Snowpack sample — Loveland Pass, Silver Plume, Colorado, USA (12/14/25, 10:50 AM MST)
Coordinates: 39.664, -105.882
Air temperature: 36 °F
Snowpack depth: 67 cm
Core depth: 10 cm
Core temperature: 50 °F
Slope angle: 6°, slope face: 326°
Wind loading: low
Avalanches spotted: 0
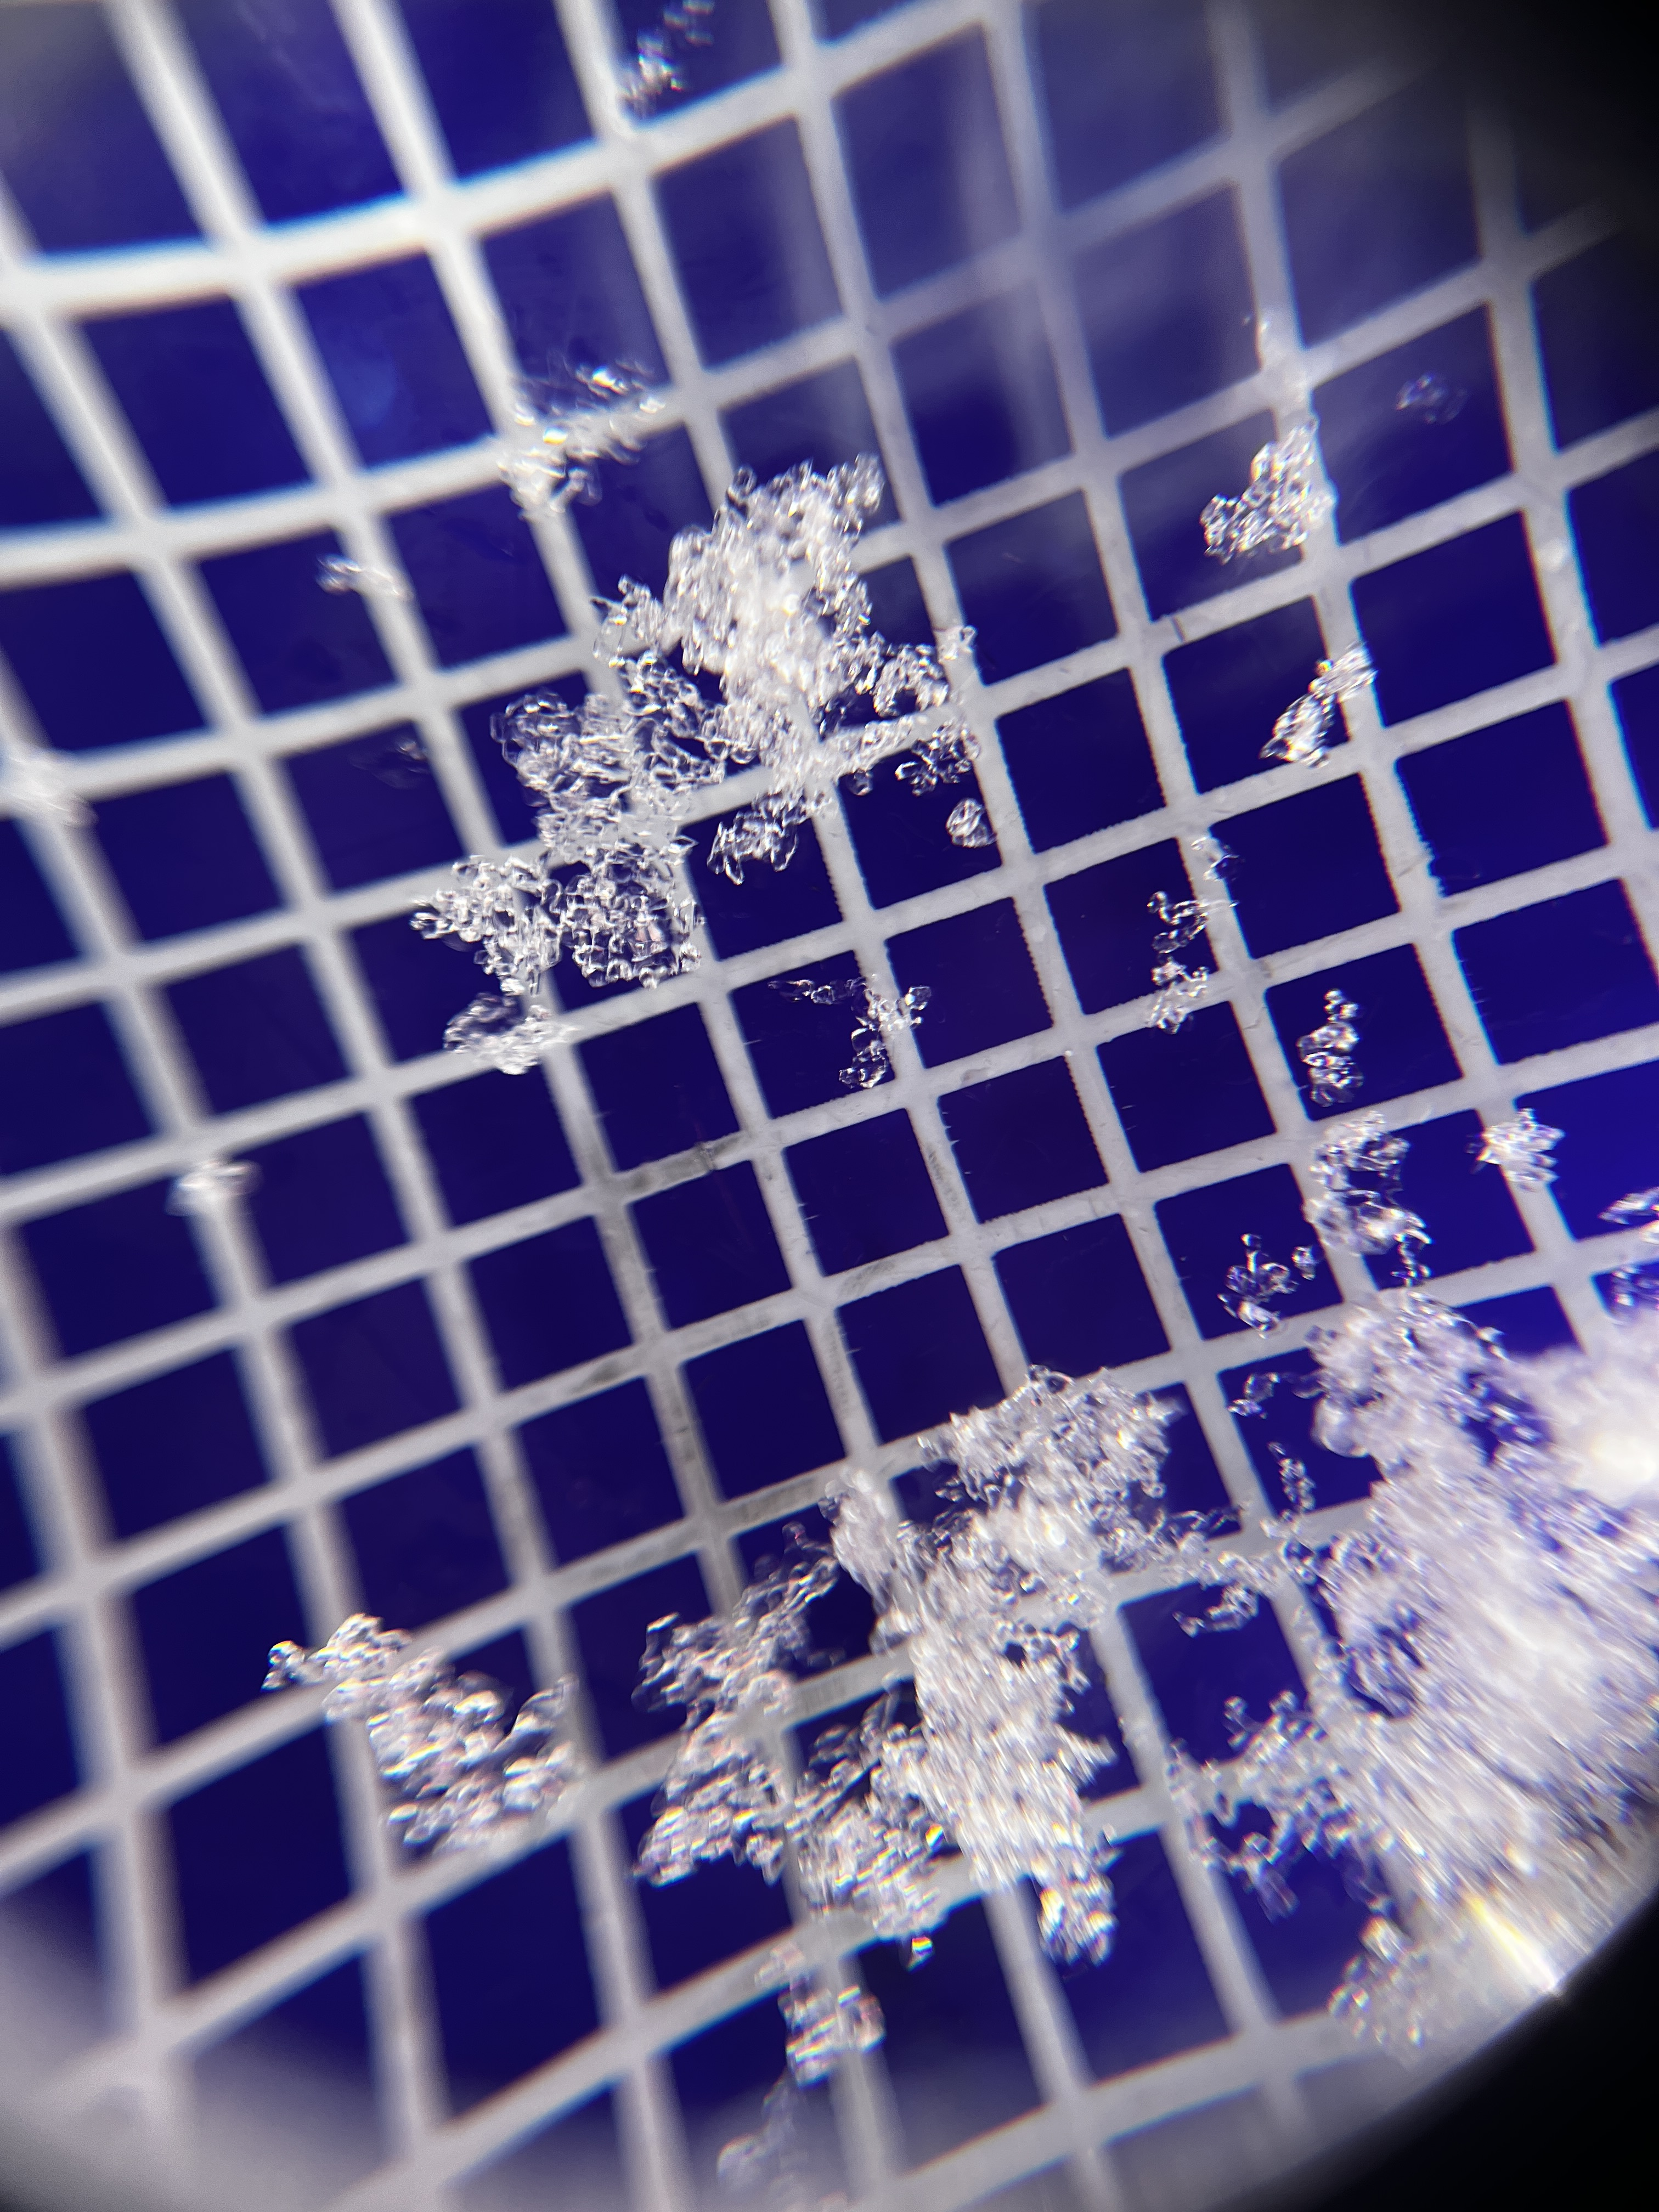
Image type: magnified_profile
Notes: No avalanches spotted, very late start to the season with minimal snowpack